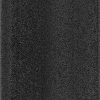
Atmospheric dust classification: dusty